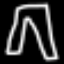
Label: pants